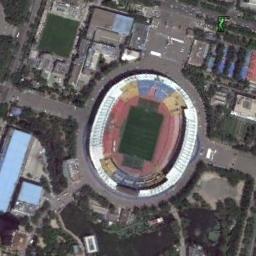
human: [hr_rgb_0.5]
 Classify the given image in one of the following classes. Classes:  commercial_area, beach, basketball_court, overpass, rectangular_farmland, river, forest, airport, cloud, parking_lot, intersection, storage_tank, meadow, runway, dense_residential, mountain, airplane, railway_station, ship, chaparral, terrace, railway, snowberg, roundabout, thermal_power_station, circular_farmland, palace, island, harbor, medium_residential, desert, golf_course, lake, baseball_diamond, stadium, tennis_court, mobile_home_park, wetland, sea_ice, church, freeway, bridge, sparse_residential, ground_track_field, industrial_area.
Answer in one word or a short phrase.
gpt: stadium